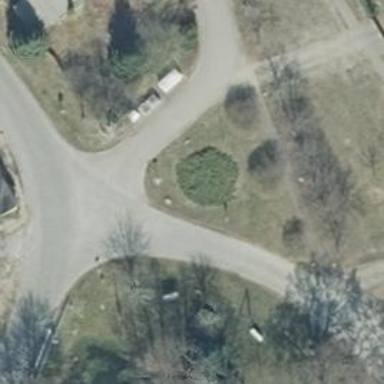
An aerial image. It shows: Flagpole structure.